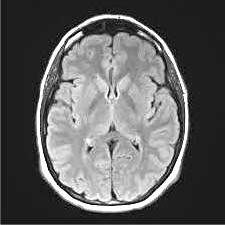
Label: notumor